Interaction volume radius: 10 \u00c5
Interaction volume height: 20 \u00c5
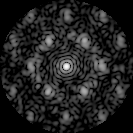
Disorder parameter: 0.5751